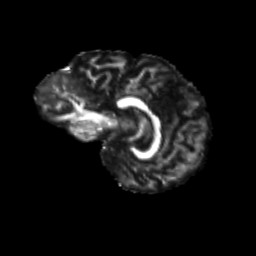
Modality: FA
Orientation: sagittal
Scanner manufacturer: siemens
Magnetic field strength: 3 T
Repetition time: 9.2 s
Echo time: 0.084 s